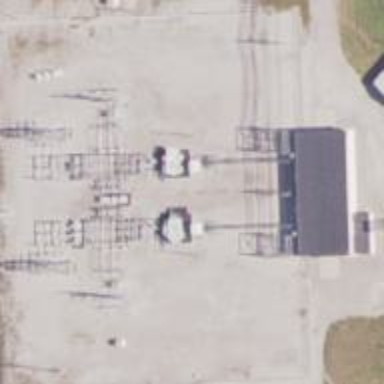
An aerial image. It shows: Industrial substation with power supply facilities.